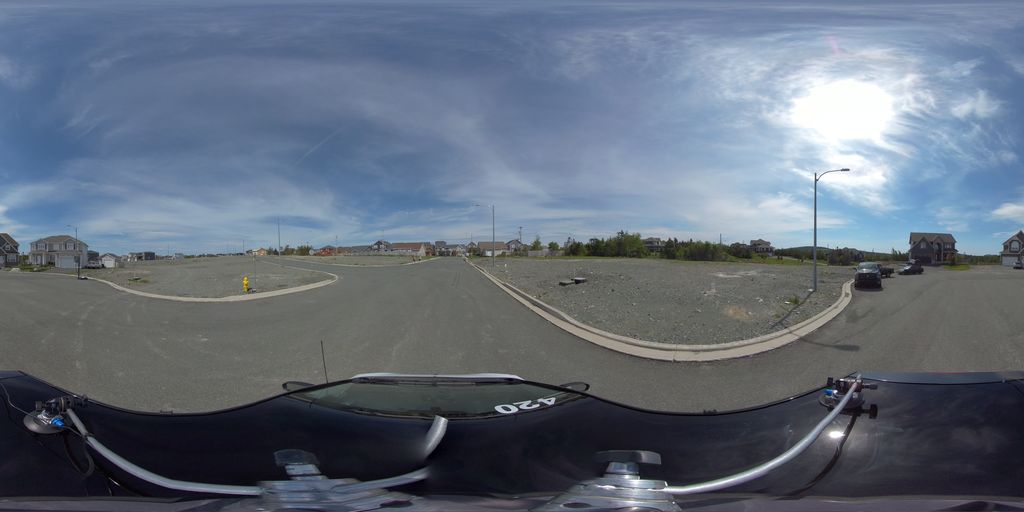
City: st_johns